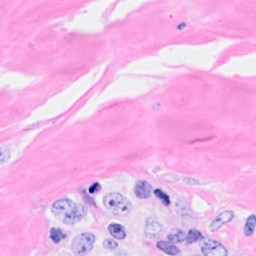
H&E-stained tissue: Breast